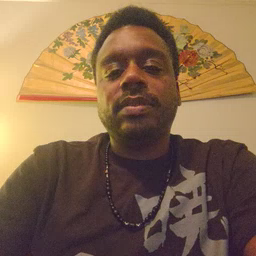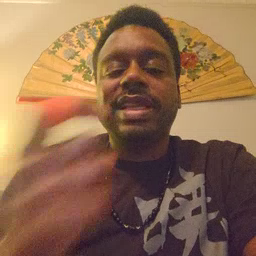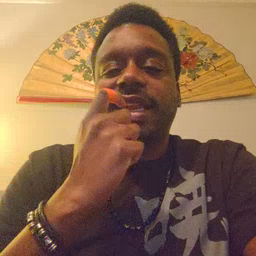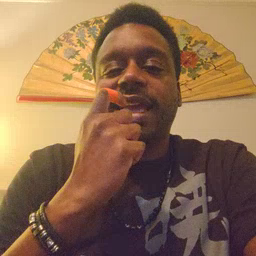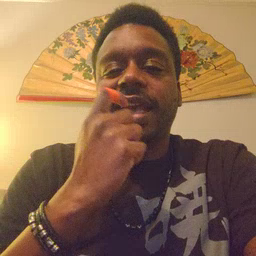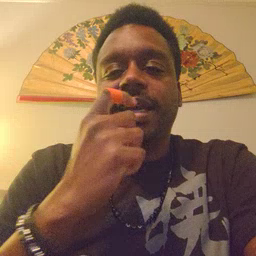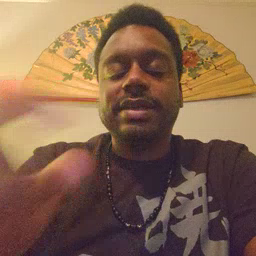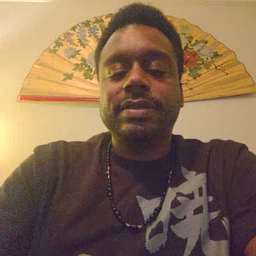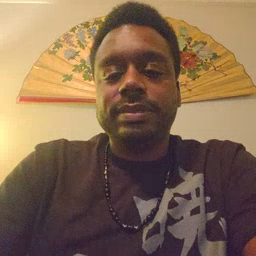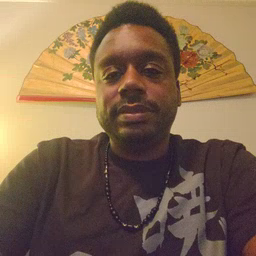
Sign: glasswindow